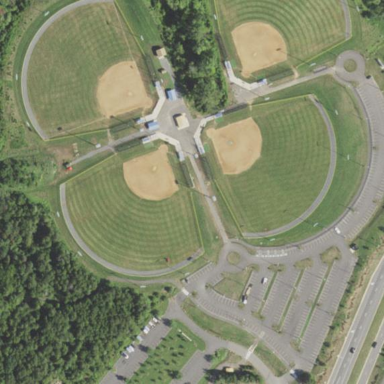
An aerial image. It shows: Baseball pitch enclosed by fence.